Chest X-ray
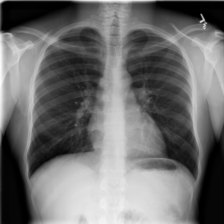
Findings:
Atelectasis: negative
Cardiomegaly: negative
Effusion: negative
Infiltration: negative
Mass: negative
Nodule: negative
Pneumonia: negative
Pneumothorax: negative
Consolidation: negative
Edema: negative
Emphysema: negative
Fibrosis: negative
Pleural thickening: negative
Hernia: negative